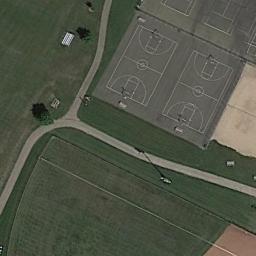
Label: basketball_court